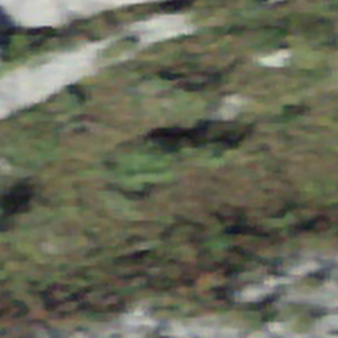
Label: other